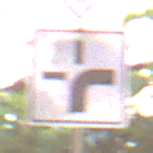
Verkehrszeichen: VerlaufVorfahrtsstrasse3
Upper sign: Vorfahrtsstrasse
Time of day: MorningAfternoon
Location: Outdoor (Urban)
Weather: Clear
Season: NotSpecified
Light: Natural